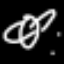
Label: octagon